Question: In code below, when debugger is hit, the value of thing/item shows nothing (See image)..
'''
it('CheckAllLinks:', function () {
browser.ignoreSynchronization = true;
browser
.findElements(by.tagName('a'))
.then(function (items) {
items.forEach(function (item) {
var thing = item;
debugger;
});
});
});
'''
For example any call to these methods only returns three dots using the immediate window in Visual Studio. (...);

I realize this is a promise, but don't understand how to use any of the methods to validate content and click the link as well...
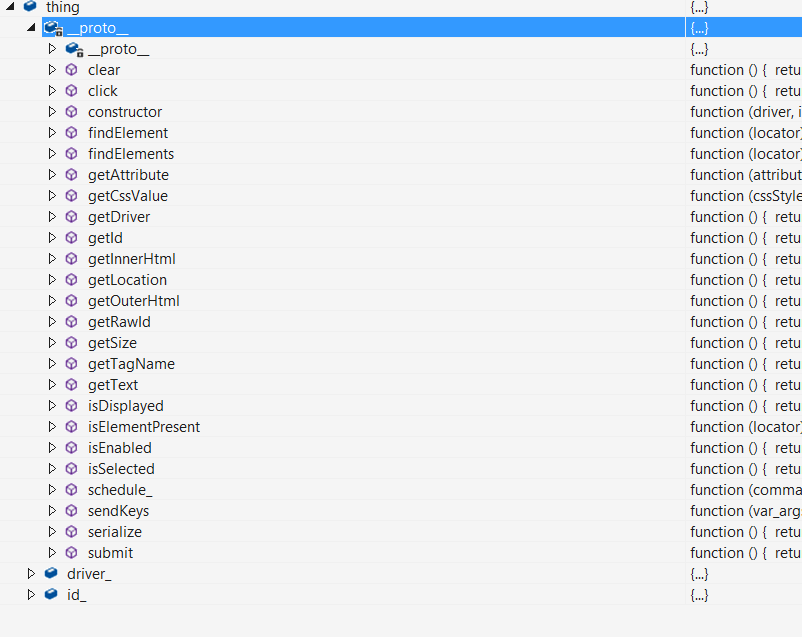
Answer: Found the answer to be related to the fact that these calls themseleves are promises. Promises are fulfilled when the .then statement is hit. In example below there are two things being promised, the text and the href of each link.
'''
it('CheckAllLinks:', function () {
browser.ignoreSynchronization = true;
browser
.findElements(by.tagName('a'))
.then(function (items) {
items.forEach(function (item, i) {
var test = item.getText().then(function (text) {
item.getAttribute('href').then(function (href) {
debugger;
});
});
});
});
});
'''